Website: macys
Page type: gifting
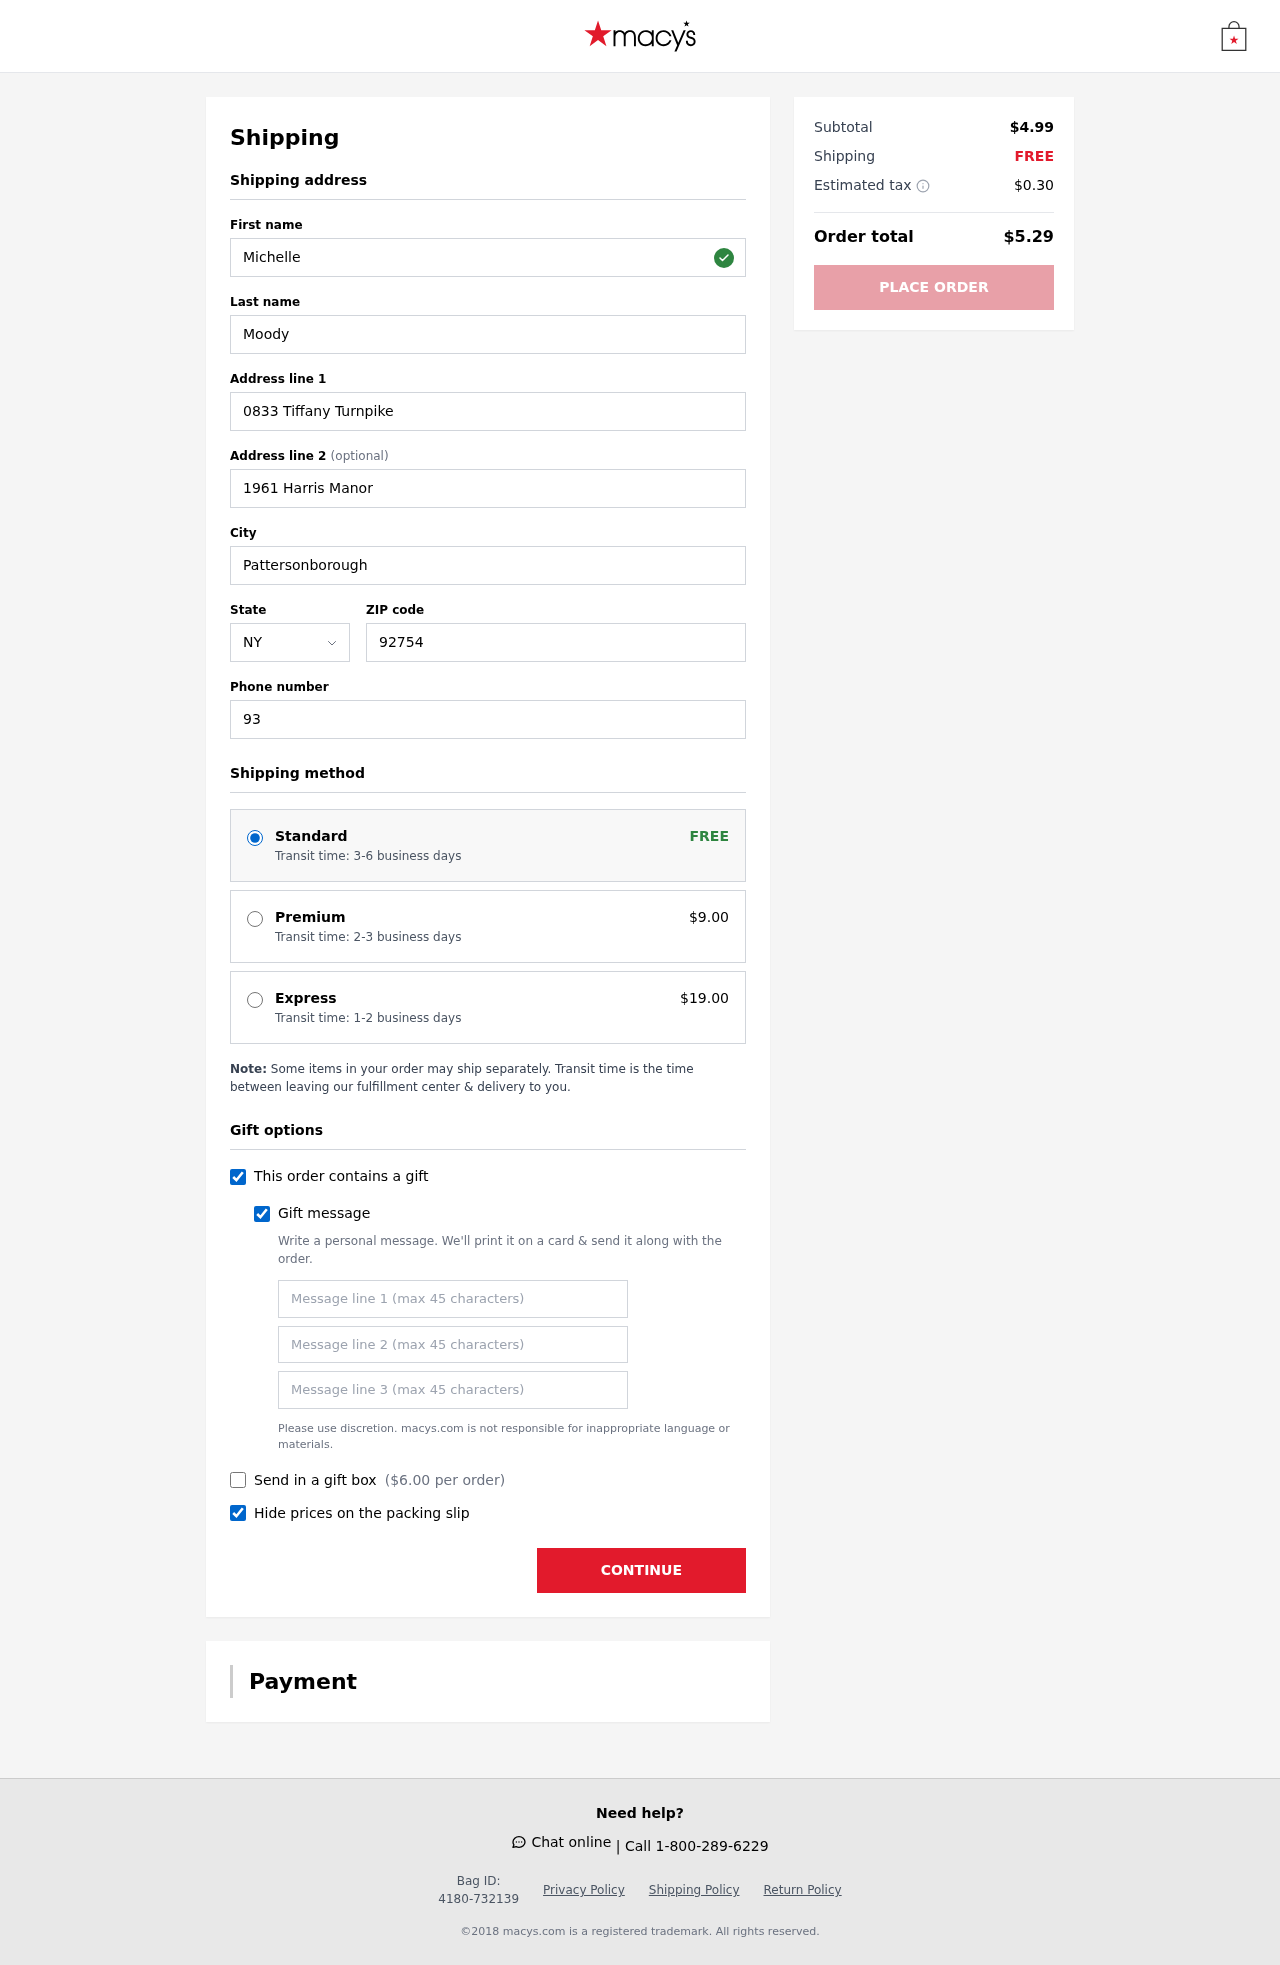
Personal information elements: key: PII_STATE_ABBR
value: NY
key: PII_FIRSTNAME
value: Michelle
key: PII_LASTNAME
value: Moody
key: PII_STREET
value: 0833 Tiffany Turnpike
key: PII_STREET2
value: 1961 Harris Manor
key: PII_CITY
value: Pattersonborough
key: PII_POSTCODE
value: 92754
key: PII_PHONE
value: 9338845446
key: PII_GIFT_MESSAGE
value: Hey Dustin! I came across these cookies and thought of you—they're just as sweet and memorable as our hangouts. Enjoy treating yourself; you deserve it!  Michelle
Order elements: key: ORDER_SHIPPING_STANDARD
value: Transit time: 3-6 business days
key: ORDER_SHIPPING_PREMIUM
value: Transit time: 2-3 business days
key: ORDER_SHIPPING_PREMIUM_PRICE
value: $9.00
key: ORDER_SHIPPING_EXPRESS
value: Transit time: 1-2 business days
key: ORDER_SHIPPING_EXPRESS_PRICE
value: $19.00
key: ORDER_GIFT_BOX_PRICE
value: $6.00
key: ORDER_SUBTOTAL
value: $4.99
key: ORDER_SHIPPING_COST
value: FREE
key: ORDER_TAX
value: $0.30
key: ORDER_TOTAL
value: $5.29